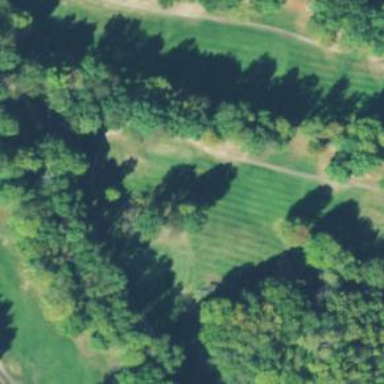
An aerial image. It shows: Path for both roads and golfers.